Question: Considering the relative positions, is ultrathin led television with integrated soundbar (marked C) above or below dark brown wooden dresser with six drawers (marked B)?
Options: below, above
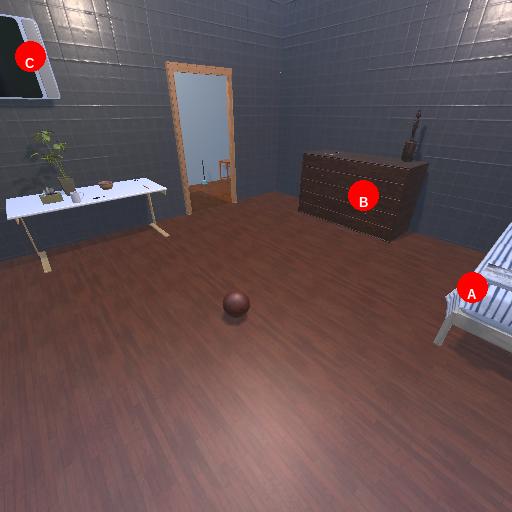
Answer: below